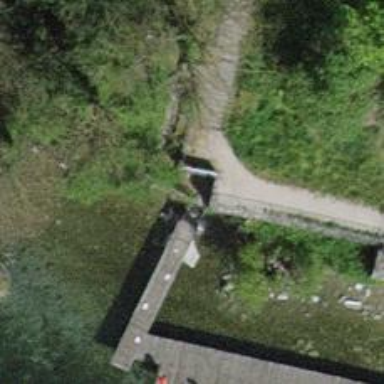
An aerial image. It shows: Concrete steps.